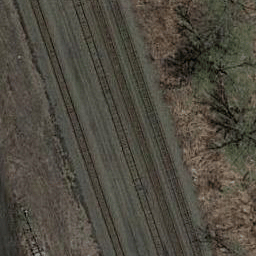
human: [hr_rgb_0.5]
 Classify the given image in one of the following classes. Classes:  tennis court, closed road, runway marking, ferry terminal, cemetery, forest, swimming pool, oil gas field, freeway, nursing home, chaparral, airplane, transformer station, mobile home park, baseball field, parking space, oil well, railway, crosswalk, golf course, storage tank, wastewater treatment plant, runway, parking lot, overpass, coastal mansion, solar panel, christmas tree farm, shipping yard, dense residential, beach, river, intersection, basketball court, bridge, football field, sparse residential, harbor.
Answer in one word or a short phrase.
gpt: railway